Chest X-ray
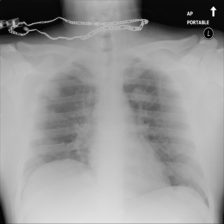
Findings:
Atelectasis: negative
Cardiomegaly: negative
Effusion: negative
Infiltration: negative
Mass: negative
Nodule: negative
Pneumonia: negative
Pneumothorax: negative
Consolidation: negative
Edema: negative
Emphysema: negative
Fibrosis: negative
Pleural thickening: negative
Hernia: negative